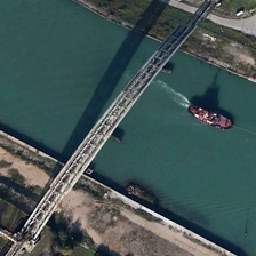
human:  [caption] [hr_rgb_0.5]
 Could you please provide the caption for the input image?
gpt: The narrow arch bridge spans a straight river with red boats and three black boats.

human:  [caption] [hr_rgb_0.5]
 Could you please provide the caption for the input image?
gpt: the bridge crosses thr jade green river .

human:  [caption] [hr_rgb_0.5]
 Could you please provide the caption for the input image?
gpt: a red boat is sailing in the river over which is an arc bridge .

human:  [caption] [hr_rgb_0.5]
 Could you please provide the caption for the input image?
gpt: A narrow arch bridge spans a straight river with a red boat and three black boats.

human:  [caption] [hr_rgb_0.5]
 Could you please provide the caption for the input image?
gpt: some green plants are in two sides of a river with a bridge over it and a red boat in it .